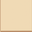
Piece: xx